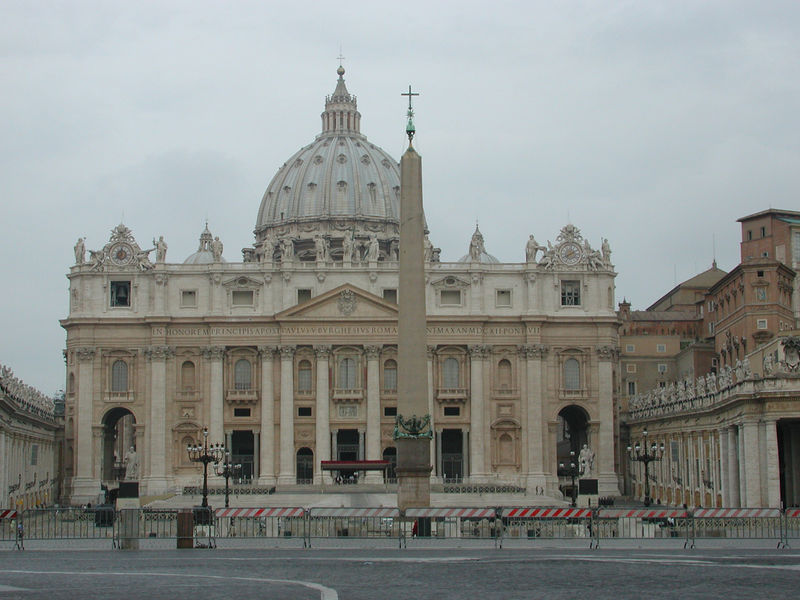
Titel: Petersdom in Rom (San Pietro)
Künstler: Donato Bramante
Standort: Rom, S. Pietro (EU - I - Latium)
Schlagwörter: stadt, fenster, laterne, straße, säule, säulen, gebäude, alt, architektur, farbig, fassade, pflaster, giebel, platz, pilaster, kuppel, uhr, tor, foto, berlin, kreuz, palast, dom, text, arkaden, rom, wappen, gesims, skulpturen, sandstein, obelisk, absperrung, petersdom, petersplatz, uhren, strassensperre, raffael, michel angelo, cruzivix